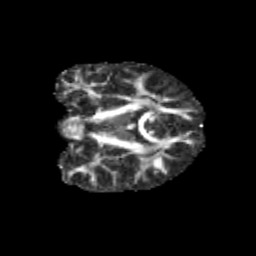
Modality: FA
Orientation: coronal
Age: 9
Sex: male
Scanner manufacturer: siemens
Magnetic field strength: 3 T
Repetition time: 3.8 s
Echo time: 0.07 s